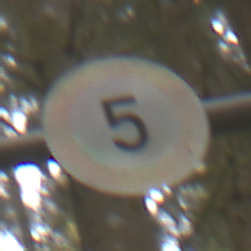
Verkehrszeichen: Geschwindigkeit5
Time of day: MorningAfternoon
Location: Outdoor (Nature)
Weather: Overcast
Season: Winter
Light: Natural